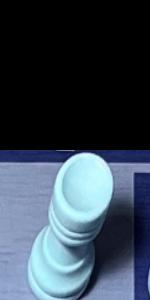
Label: Rook_White